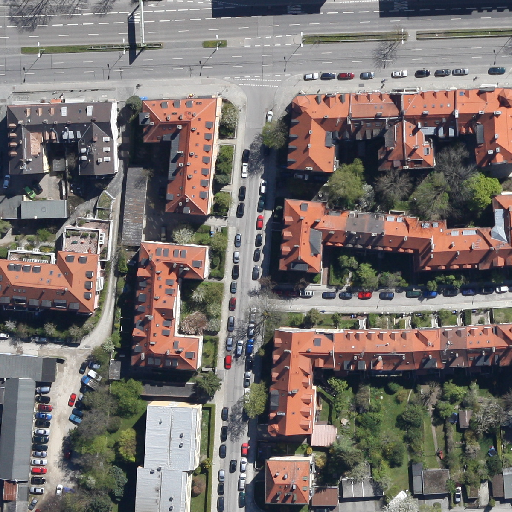
Referring expression: car in the parking area